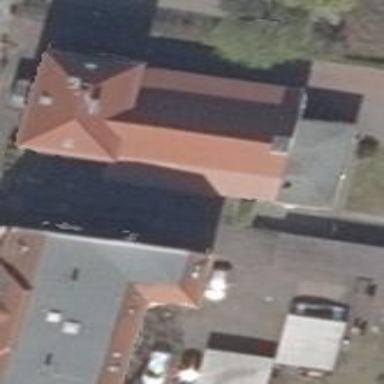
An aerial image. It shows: Building with gabled roof. The roof orientation is along the building.